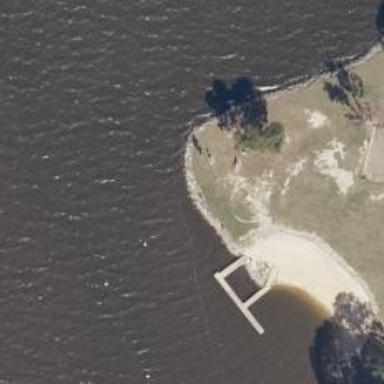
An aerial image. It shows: Pier with breakwater structure.